Question: I have a 'xml', that in this 'xml' I adding 'Horizontal Line' between 'TextViews'.
I add a 'Shape' to separator but I can't see changes.
'''
main_activity.xml :
<TextView
android:id="@+id/title"
android:layout_width="match_parent"
android:layout_height="20dp"
android:text="HELLO"
android:textColor="@android:color/black" />
<View
android:id="@+id/vVerticalLine"
android:background="@drawable/horizontal_shape"
android:layout_width="match_parent"
android:layout_marginLeft="50dp"
android:layout_marginRight="20dp"
android:layout_below="@+id/title"
android:layout_height="10dp" />
<TextView
android:id="@+id/txt"
android:layout_width="match_parent"
android:layout_height="20dp"
android:text="HELLO"
android:textColor="@android:color/black" />
'''
and my 'horizontal_shape.xml' :
'''
<shape xmlns:android="http://schemas.android.com/apk/res/android"
android:shape="line">
<corners
android:bottomLeftRadius="5dp"
android:bottomRightRadius="5dp"
android:topLeftRadius="5dp"
android:topRightRadius="5dp" />
<stroke
android:color="#000000" />
</shape>
'''
For example I need :

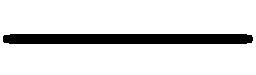
Answer: '''
<shape xmlns:android="http://schemas.android.com/apk/res/android">
<corners
android:bottomLeftRadius="5dp"
android:bottomRightRadius="5dp"
android:topLeftRadius="5dp"
android:topRightRadius="5dp" />
<size
android:height="6dp" />
<solid
android:color="#daa520" />
</shape>
'''